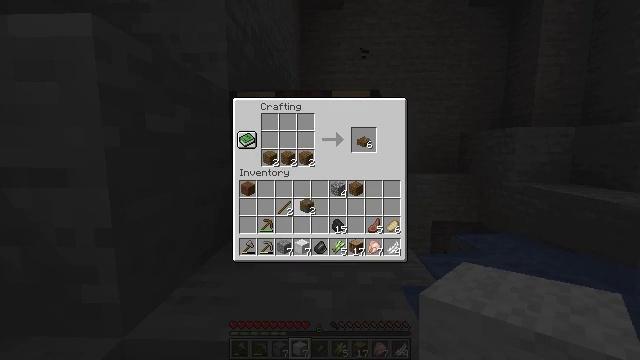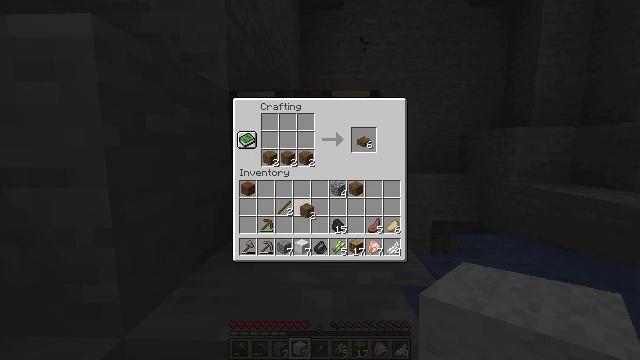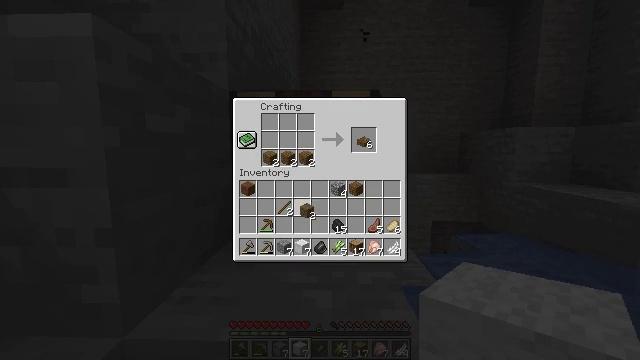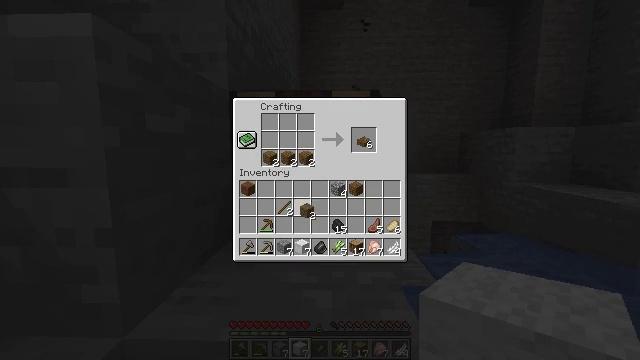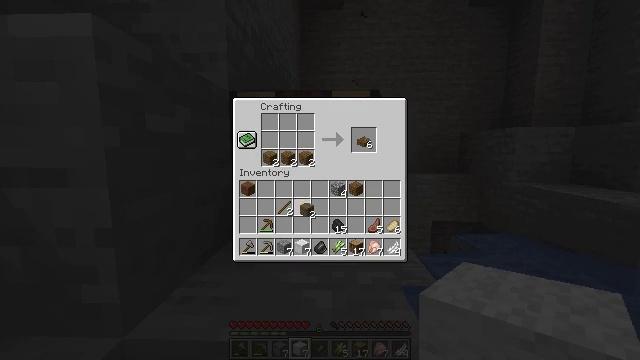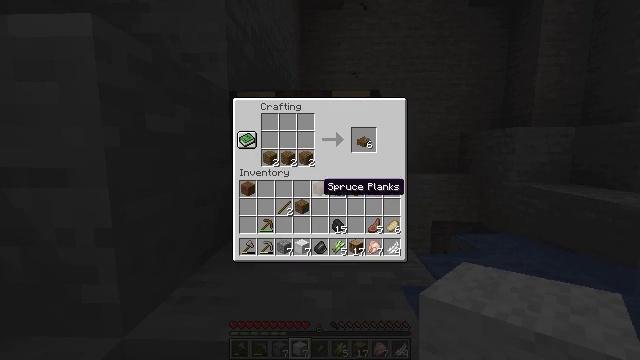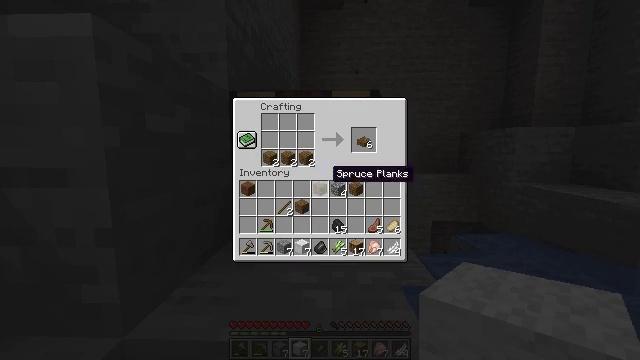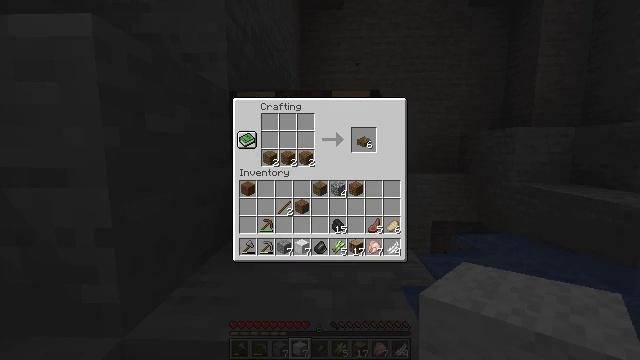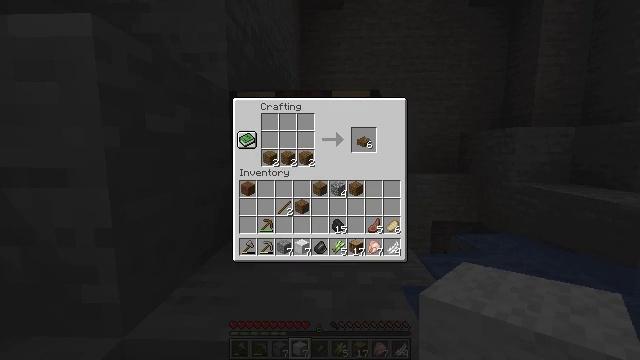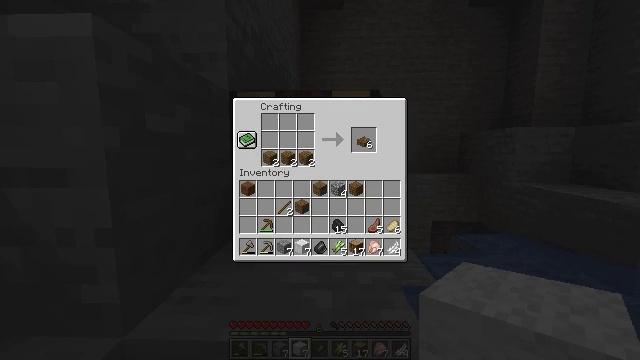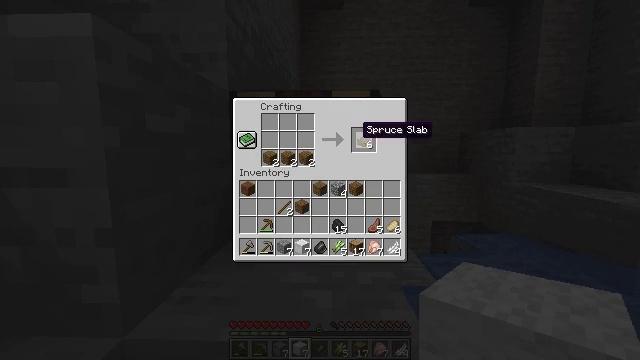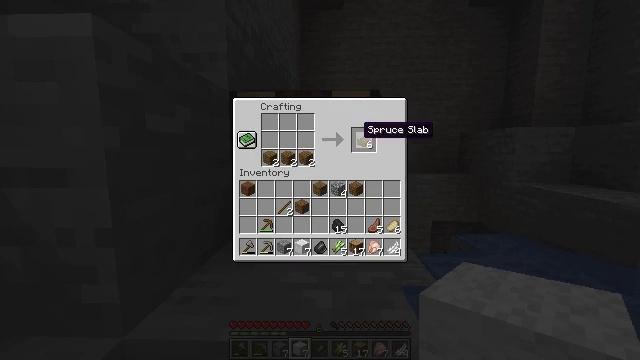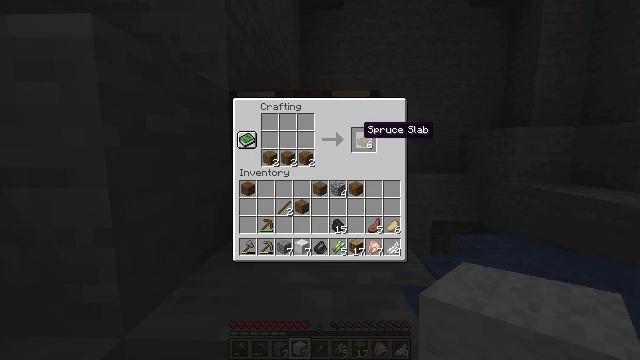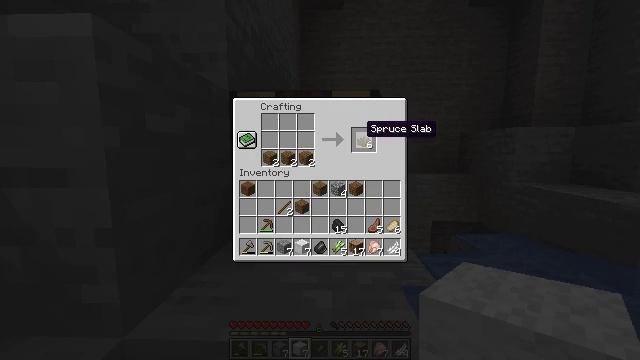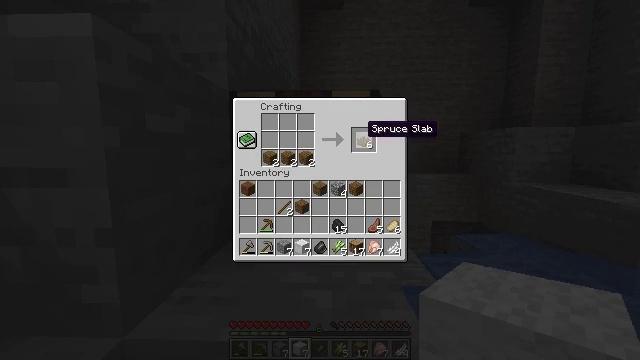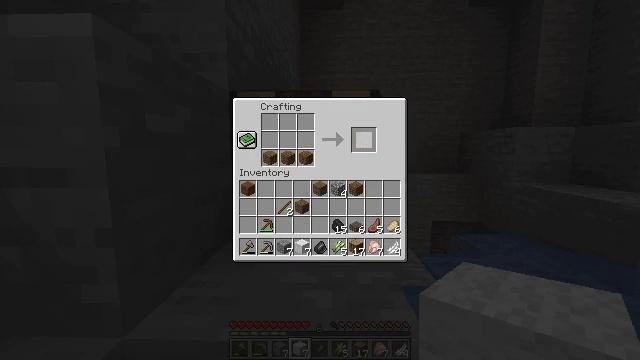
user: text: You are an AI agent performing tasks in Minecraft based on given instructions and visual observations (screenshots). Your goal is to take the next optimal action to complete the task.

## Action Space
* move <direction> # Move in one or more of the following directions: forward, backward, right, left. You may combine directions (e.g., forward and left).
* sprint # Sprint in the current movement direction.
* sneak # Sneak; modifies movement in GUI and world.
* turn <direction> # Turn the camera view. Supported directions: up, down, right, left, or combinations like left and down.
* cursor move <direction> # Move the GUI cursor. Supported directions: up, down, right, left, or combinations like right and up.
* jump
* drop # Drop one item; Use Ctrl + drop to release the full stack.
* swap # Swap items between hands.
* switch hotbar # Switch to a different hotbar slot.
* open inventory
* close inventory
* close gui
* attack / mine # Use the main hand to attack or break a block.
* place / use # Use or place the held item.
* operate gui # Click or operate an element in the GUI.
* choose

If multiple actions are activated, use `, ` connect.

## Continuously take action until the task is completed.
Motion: motion action
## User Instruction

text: Produce spruce slabs from spruce planks.
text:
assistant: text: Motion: no_op
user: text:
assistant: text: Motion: operate gui
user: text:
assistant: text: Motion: operate gui
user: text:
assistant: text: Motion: operate gui
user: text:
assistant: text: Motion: cursor move right and up
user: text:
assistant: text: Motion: cursor move right and up
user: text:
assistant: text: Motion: cursor move right and up
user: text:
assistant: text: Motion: sneak, cursor move right and up
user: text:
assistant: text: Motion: sneak, cursor move right and up
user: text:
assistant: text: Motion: sneak
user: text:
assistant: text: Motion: sneak
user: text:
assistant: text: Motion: sneak
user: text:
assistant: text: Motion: sneak
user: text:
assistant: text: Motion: sneak
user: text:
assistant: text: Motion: sneak, operate gui
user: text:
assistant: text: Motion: sneak, operate gui
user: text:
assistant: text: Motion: sneak, cursor move left and down
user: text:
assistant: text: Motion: sneak, cursor move left and down
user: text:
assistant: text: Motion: sneak, cursor move down
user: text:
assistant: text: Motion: no_op